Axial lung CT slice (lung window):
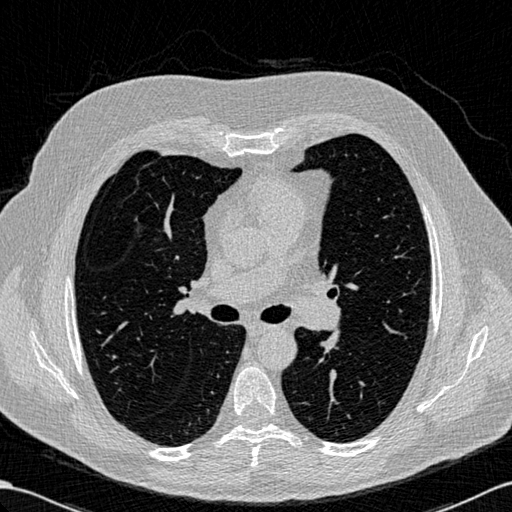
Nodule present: no